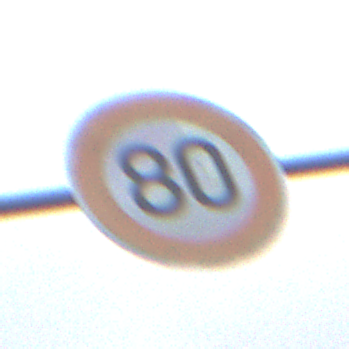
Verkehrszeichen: Geschwindigkeit80
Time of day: MorningAfternoon
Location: Outdoor (RoadRail)
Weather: PartlyCloudy
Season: NotSpecified
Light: Natural